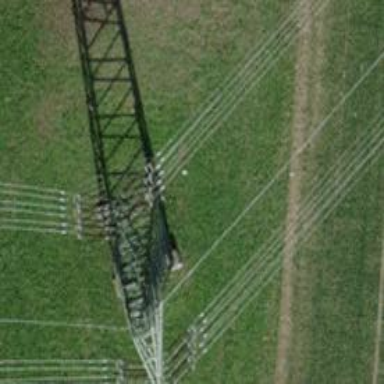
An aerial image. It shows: Power line in the image.